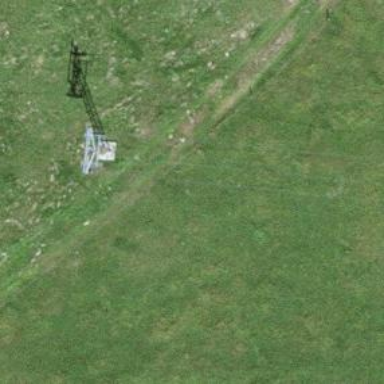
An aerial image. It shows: Pylon used for aerialway.